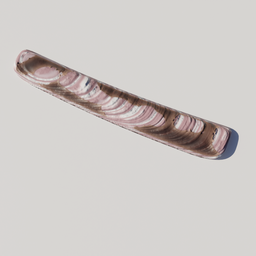
Label: animals